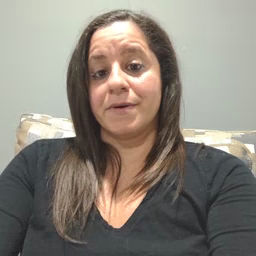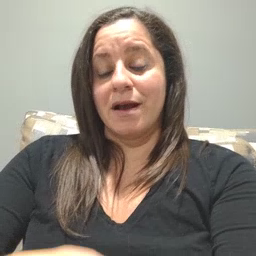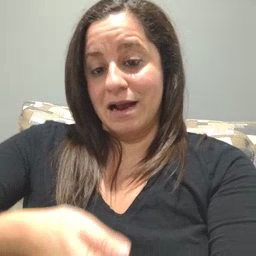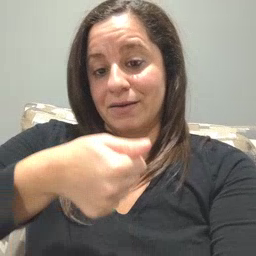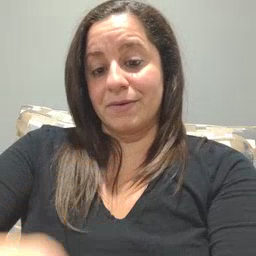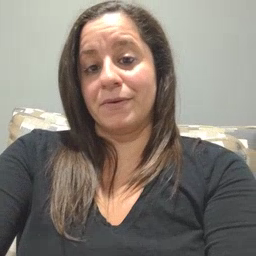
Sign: hide